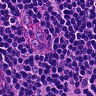
Metastatic tissue present: no